Question: I'm using Google Analytics Reporting API but I get sampled results even though the sessions in the specified date range are much less than the <URL>. I have only ~4K sessions in a month.
I have also set "samplingLevel" as "LARGE".
Here's the Python query:
'''
response=analytics.reports().batchGet(
body={
"reportRequests":[
{
"viewId":myViewID,
"dateRanges":[
{
"startDate":"2017-05-01",
"endDate":"2017-05-30"
}],
"samplingLevel":"LARGE",
"metrics":[
{
"expression":"ga:sessions"
}],
"dimensions": [
{
"name":"ga:browser"
},
{
"name":"ga:city",
}
]
}]
}
).execute()
'''
As you can see below the sample space is 4365 sessions, much lesser than the 500K limit
'''
response.get('reports', [])[0].get('data',[]).get('samplesReadCounts',[])
Out[31]: [u'2051']
response.get('reports', [])[0].get('data',[]).get('samplingSpaceSizes',[])
Out[32]: [u'4365']
'''
Breaking the request into a smaller date range doesn't help either. I tried this using the GoogleAnalyticsR library in R with anti_sample=TRUE.
'''
> web_data <- google_analytics_4(view_id,
+ date_range = c("2017-05-01", "2017-05-30"),
+ dimensions = c("city","browser"),
+ metrics = c("hits"),
+ samplingLevel="LARGE",
+ anti_sample = TRUE)
2017-06-04 11:54:51> anti_sample set to TRUE. Mitigating sampling via multiple API calls.
2017-06-04 11:54:51> Finding how much sampling in data request...
2017-06-04 11:54:52> Downloaded [10] rows from a total of [15].
2017-06-04 11:54:52> Data is sampled, based on 47% of sessions.
2017-06-04 11:54:52> Finding number of sessions for anti-sample calculations...
2017-06-04 11:54:53> Downloaded [30] rows from a total of [30].
2017-06-04 11:54:53> Calculated [3] batches are needed to download approx. [18] rows unsampled.
2017-06-04 11:54:53> Anti-sample call covering 14 days: 2017-05-01, 2017-05-14
2017-06-04 11:54:54> Downloaded [7] rows from a total of [7].
2017-06-04 11:54:54> Data is sampled, based on 53.2% of sessions.
2017-06-04 11:54:54> Anti-sampling failed
2017-06-04 11:54:54> Anti-sample call covering 9 days: 2017-05-15, 2017-05-23
2017-06-04 11:54:54> Downloaded [4] rows from a total of [4].
2017-06-04 11:54:54> Data is sampled, based on 55.7% of sessions.
2017-06-04 11:54:54> Anti-sampling failed
2017-06-04 11:54:54> Anti-sample call covering 7 days: 2017-05-24, 2017-05-30
2017-06-04 11:54:55> Downloaded [10] rows from a total of [10].
2017-06-04 11:54:55> Data is sampled, based on 52.3% of sessions.
2017-06-04 11:54:55> Anti-sampling failed
Joining, by = c("city", "browser")
Joining, by = c("city", "browser")
2017-06-04 11:54:55> Finished unsampled data request, total rows [13]
'''
When I check for the same data in a custom request, I see similar sampling

Any idea why I get sampled results even thought the session count is much less than the limit?
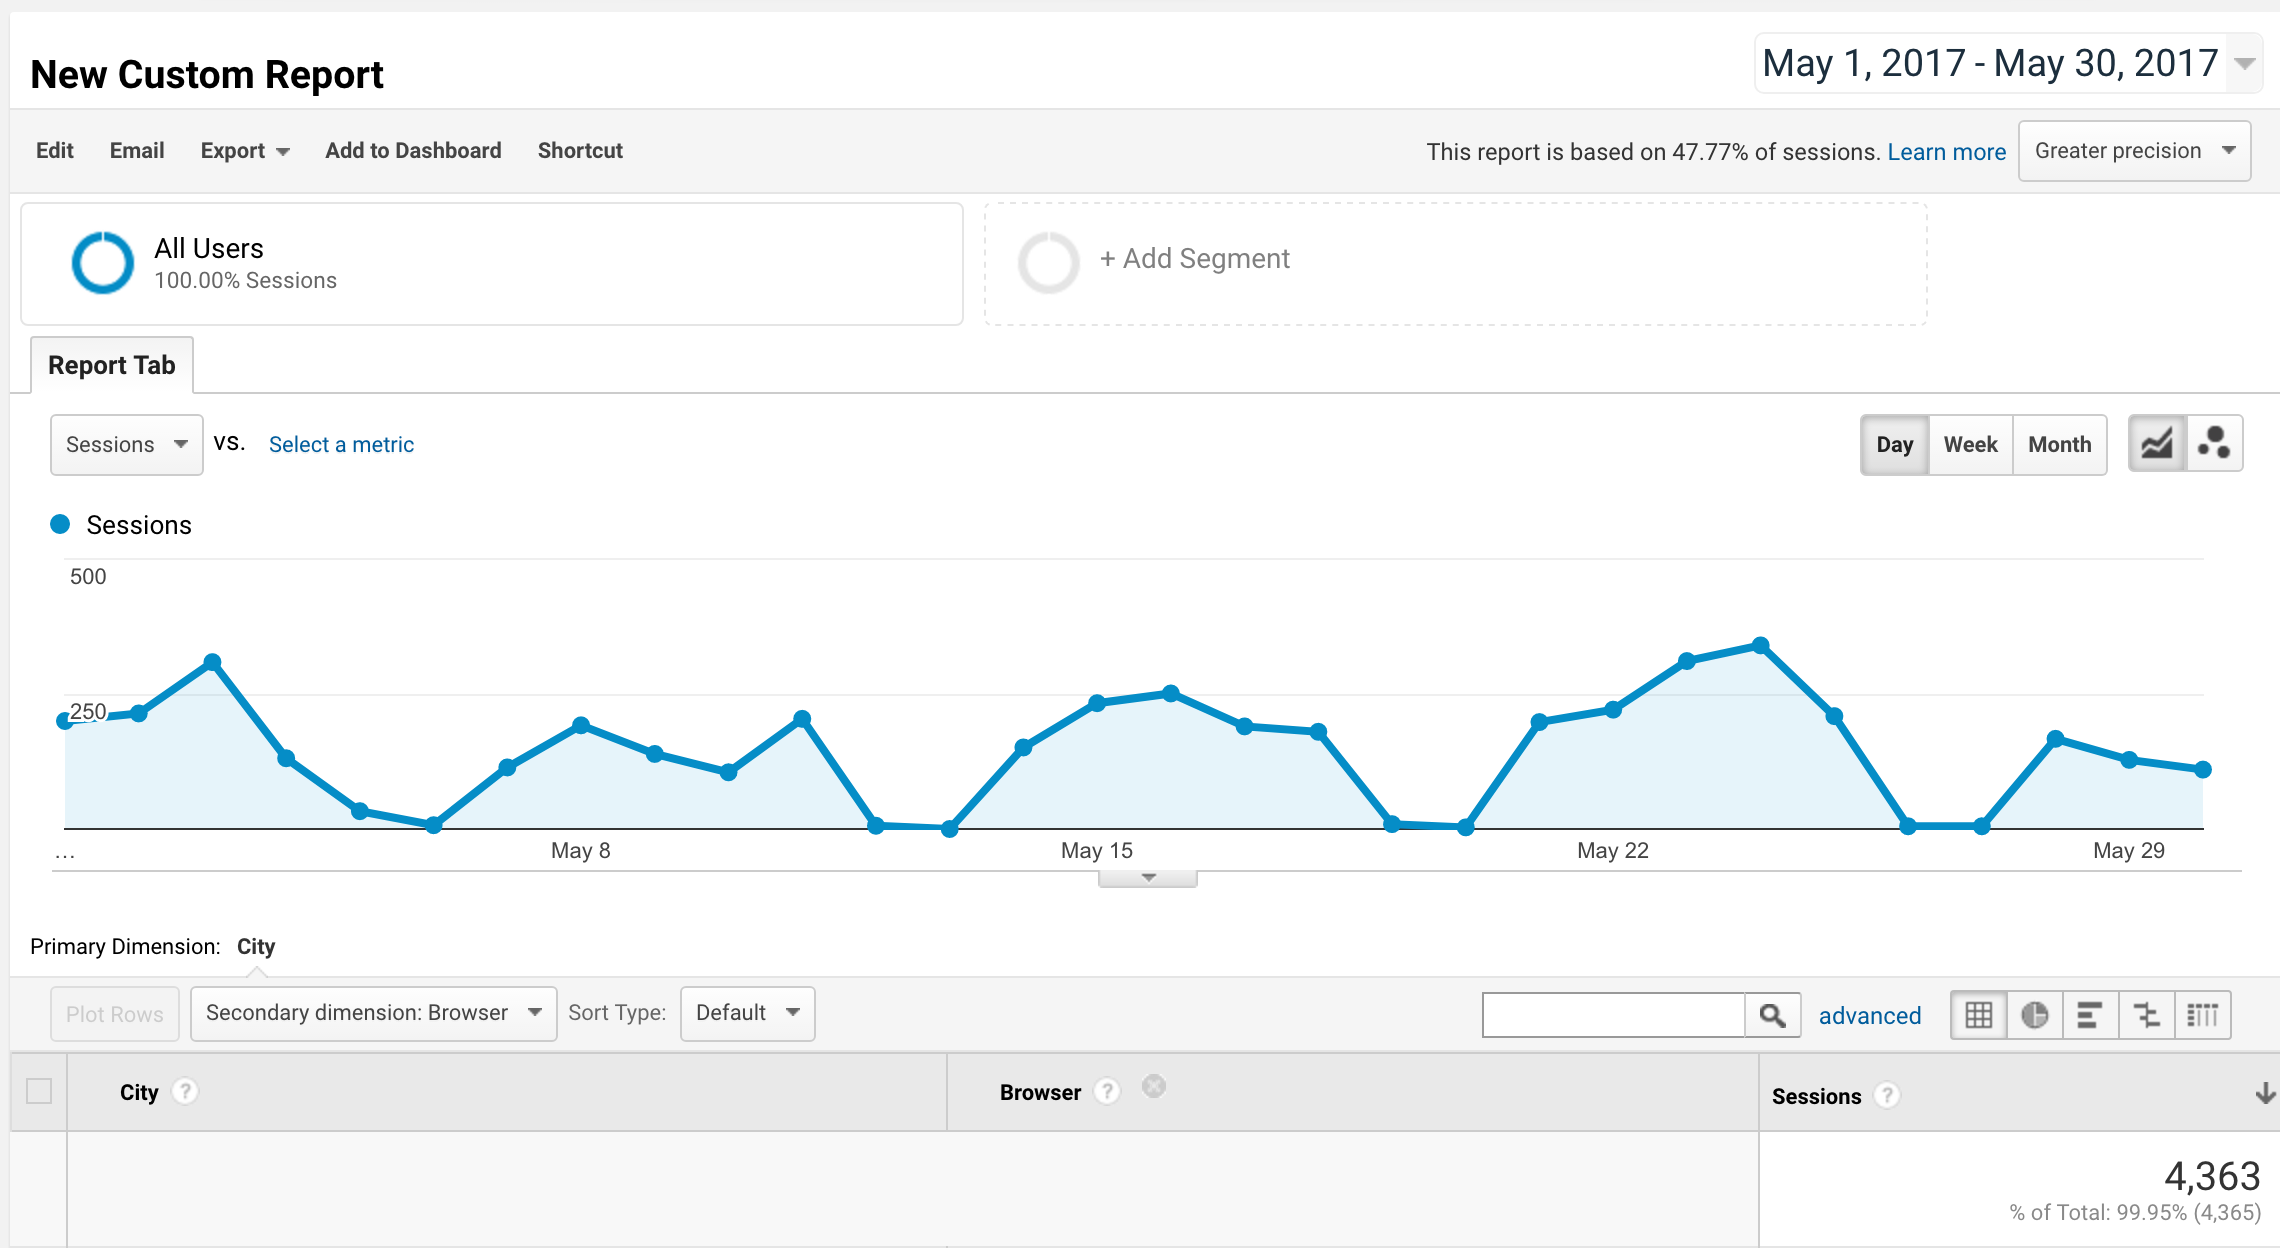
Answer: There's a ticket at Google about sampling despite low sessions at <URL>